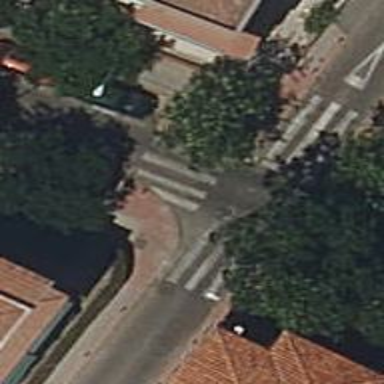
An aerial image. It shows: Marked crossing on the road.